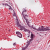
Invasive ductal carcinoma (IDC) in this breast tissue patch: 0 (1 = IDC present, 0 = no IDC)